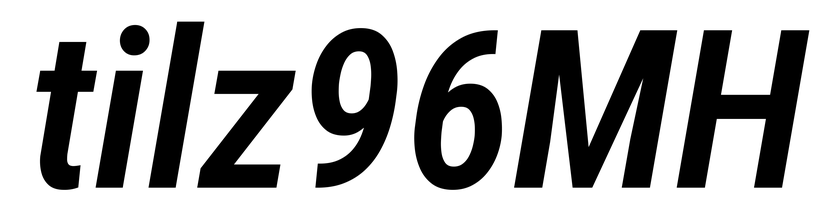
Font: Roboto-Italic_Condensed_SemiBold_Italic